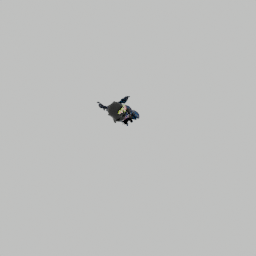
Label: people